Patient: sex M, age 47
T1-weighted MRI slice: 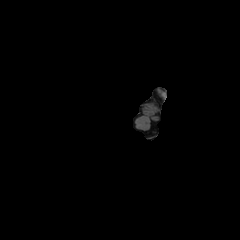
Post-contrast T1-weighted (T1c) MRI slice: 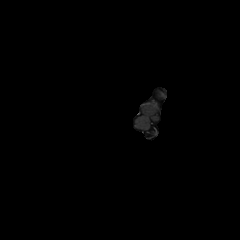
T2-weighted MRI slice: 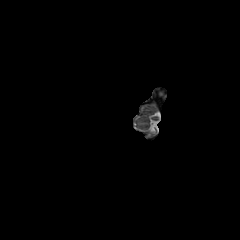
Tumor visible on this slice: no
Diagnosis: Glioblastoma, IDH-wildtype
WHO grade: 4